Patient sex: F
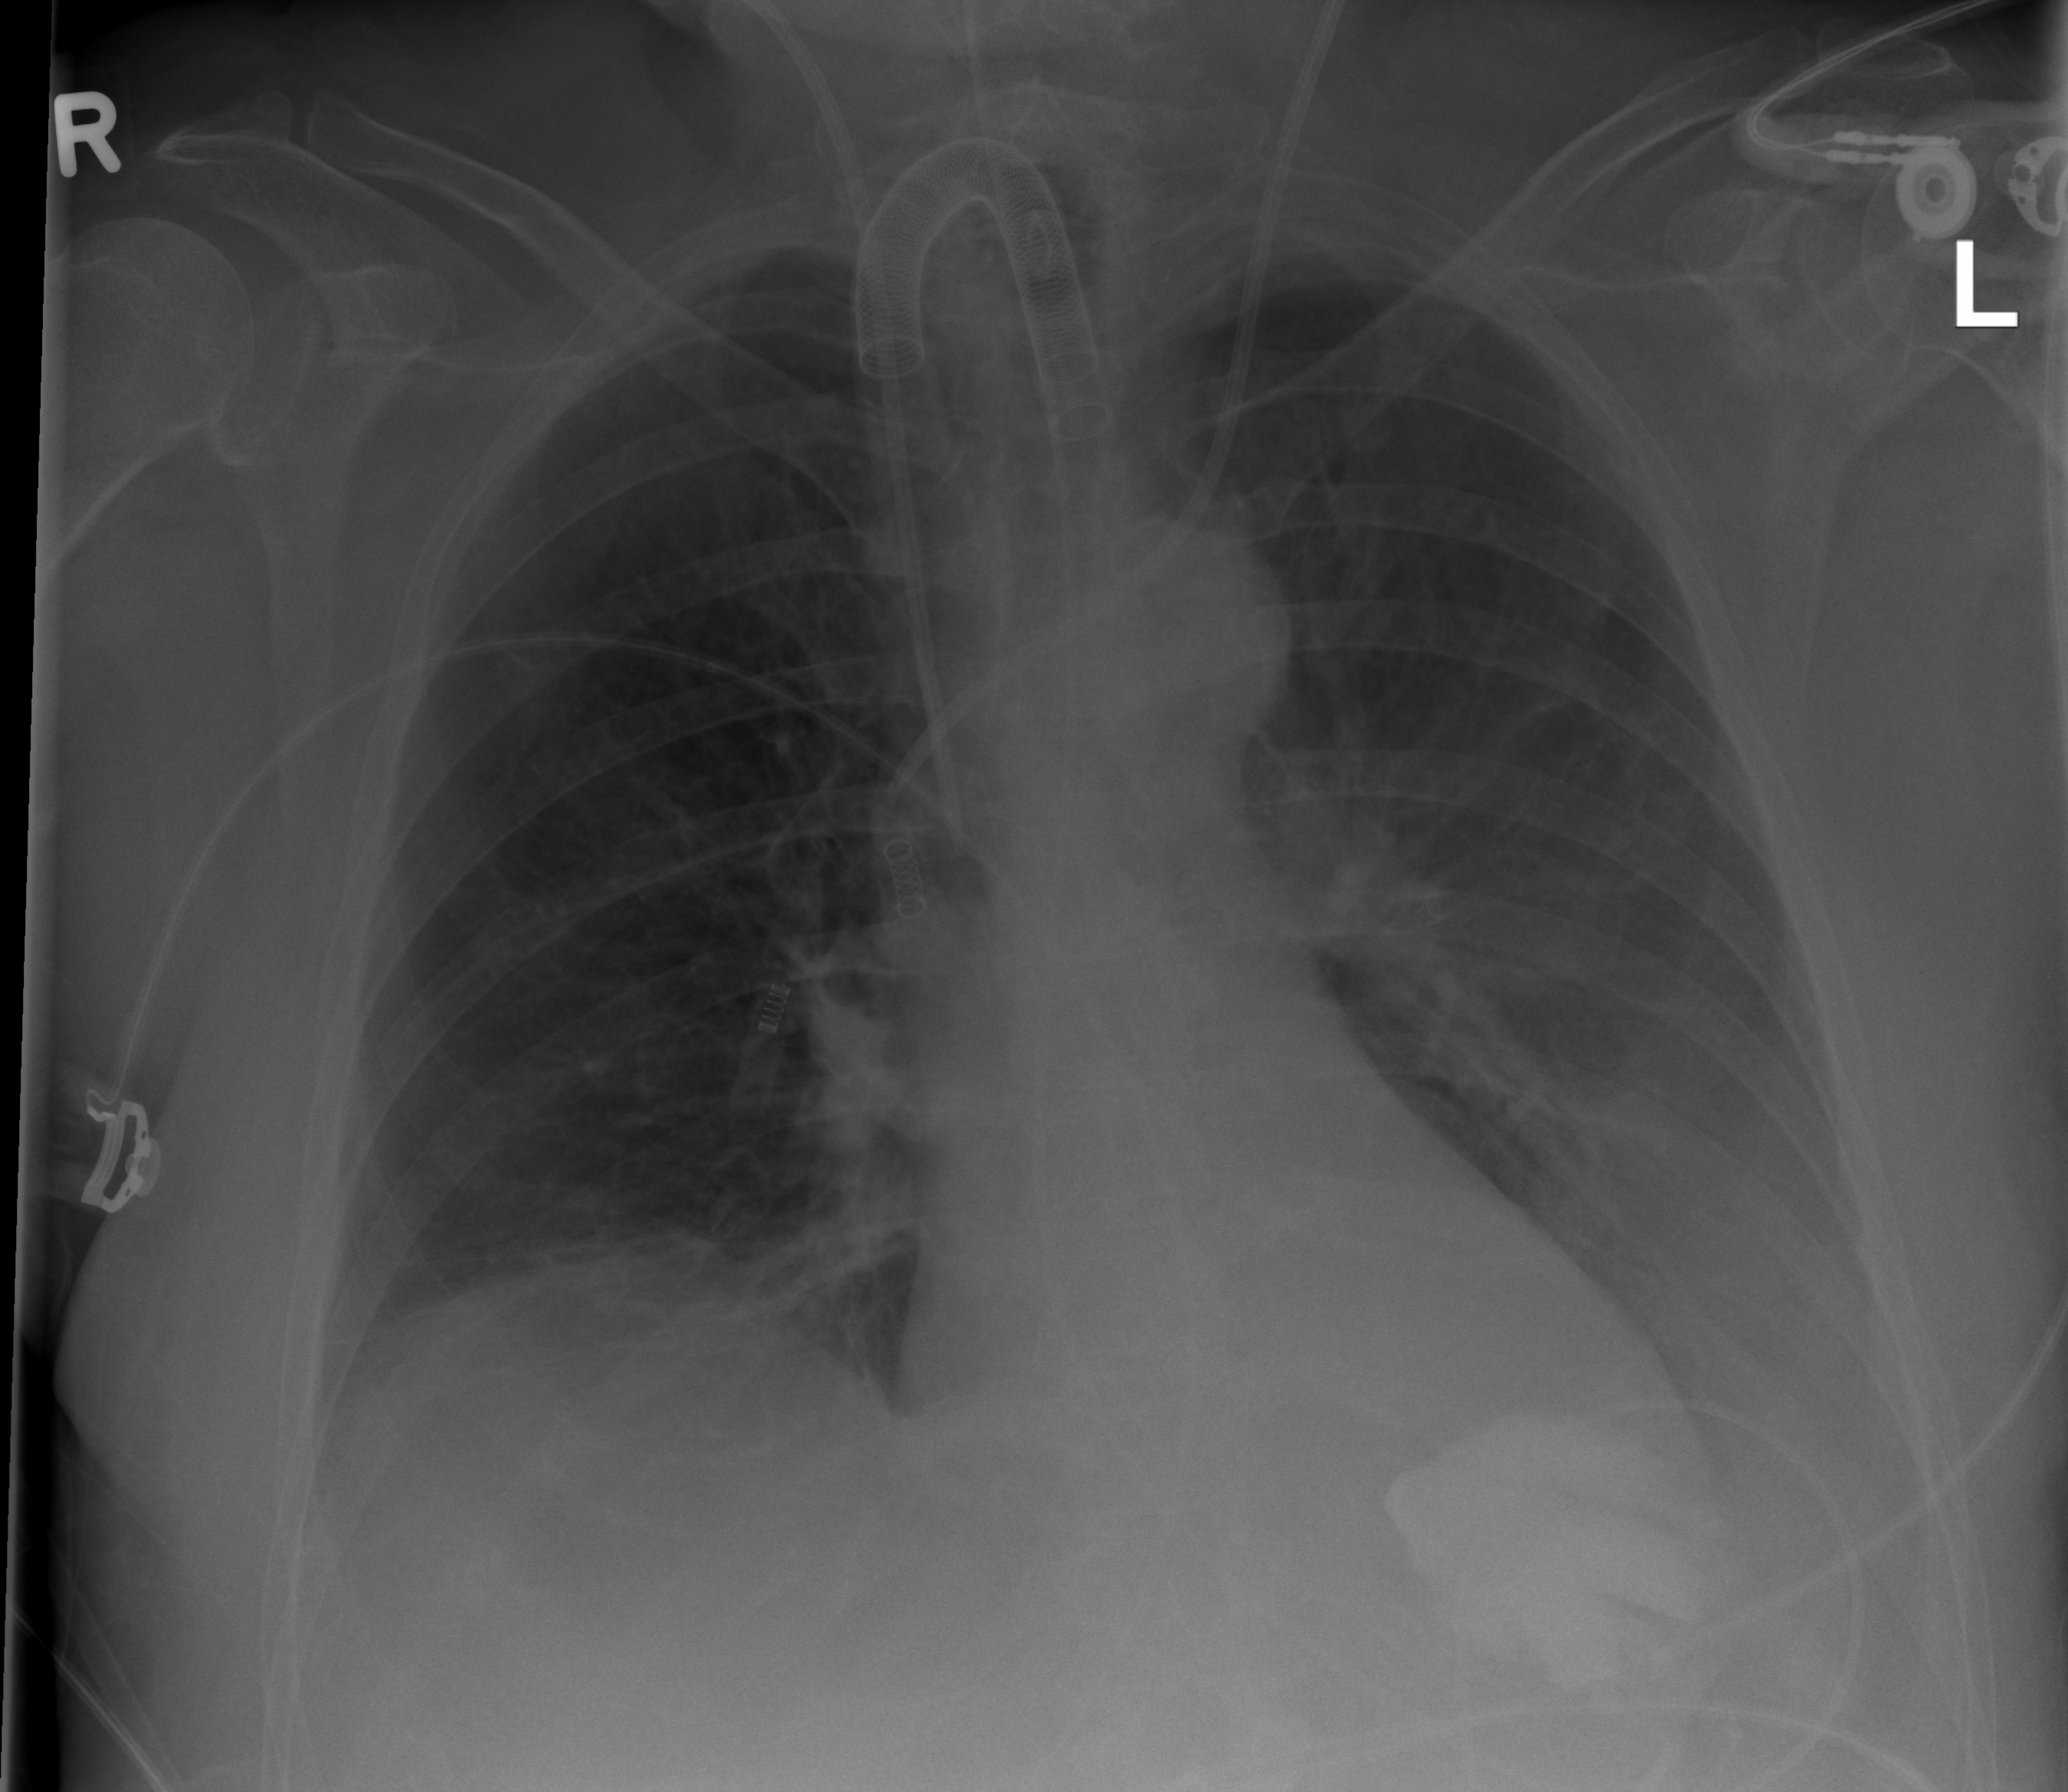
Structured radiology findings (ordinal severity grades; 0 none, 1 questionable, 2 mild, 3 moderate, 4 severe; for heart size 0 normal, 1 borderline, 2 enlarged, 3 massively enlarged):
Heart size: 0
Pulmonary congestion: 0
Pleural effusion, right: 2
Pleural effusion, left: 2
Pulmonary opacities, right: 0
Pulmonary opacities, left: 1
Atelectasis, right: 2
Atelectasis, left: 2